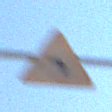
Verkehrszeichen: KurveLinks
Umgebung: Outdoor, Nature
Tageszeit: MorningAfternoon
Wetter: Clear
Licht: Natural
Jahreszeit: Summer
Kontrast: HighContrast